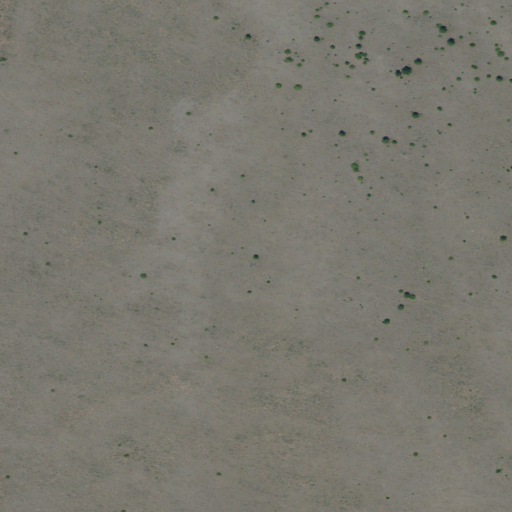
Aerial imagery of plain(s) in Montana named Sagebrush Park containing grassland and shrub